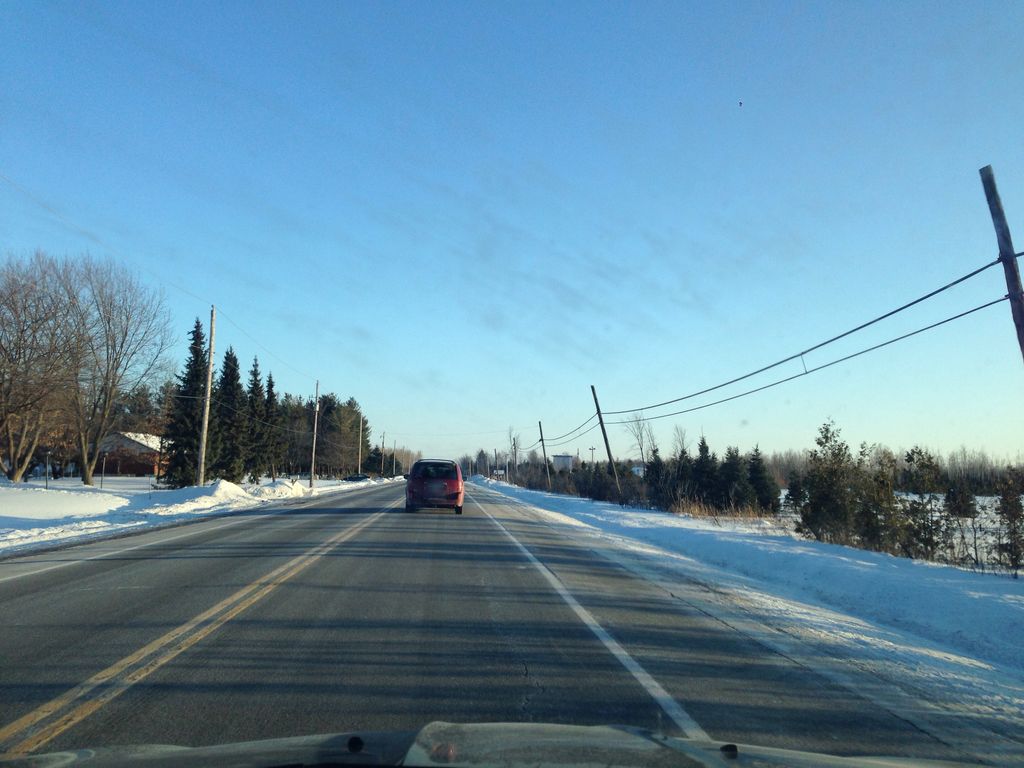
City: ottawa-gatineau